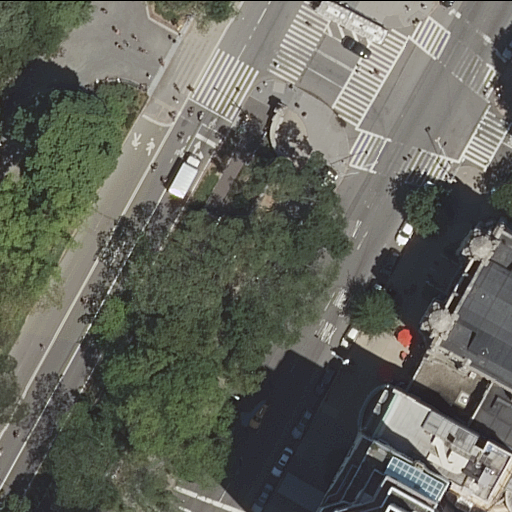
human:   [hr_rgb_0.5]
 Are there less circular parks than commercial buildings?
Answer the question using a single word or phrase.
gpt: no

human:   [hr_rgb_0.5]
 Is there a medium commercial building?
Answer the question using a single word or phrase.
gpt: no

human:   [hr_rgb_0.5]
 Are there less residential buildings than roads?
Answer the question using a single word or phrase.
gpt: yes

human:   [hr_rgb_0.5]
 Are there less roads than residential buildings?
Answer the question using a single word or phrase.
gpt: no

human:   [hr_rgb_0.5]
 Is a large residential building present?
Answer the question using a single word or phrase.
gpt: yes

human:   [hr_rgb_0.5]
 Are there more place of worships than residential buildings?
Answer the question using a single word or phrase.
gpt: no

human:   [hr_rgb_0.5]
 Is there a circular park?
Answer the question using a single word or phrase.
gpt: no

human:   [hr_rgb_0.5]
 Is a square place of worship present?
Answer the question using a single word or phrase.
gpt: no

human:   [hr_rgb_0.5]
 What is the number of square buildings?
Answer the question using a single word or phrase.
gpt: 0

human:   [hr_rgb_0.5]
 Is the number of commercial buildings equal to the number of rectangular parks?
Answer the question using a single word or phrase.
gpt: no

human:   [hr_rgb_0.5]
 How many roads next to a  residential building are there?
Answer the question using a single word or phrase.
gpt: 16

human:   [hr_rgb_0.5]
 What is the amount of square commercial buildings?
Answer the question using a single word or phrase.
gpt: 0

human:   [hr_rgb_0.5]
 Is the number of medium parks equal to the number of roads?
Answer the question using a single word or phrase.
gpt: no

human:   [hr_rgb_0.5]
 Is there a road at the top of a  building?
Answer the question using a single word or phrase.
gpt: yes

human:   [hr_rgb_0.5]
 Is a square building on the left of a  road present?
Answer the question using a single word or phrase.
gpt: no

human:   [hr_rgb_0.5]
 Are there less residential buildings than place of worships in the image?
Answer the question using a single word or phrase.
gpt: no

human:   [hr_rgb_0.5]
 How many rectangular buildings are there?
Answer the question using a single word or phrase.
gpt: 2

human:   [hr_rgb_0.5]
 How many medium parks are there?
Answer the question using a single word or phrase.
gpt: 0

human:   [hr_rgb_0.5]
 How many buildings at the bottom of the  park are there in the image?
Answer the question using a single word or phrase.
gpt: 0

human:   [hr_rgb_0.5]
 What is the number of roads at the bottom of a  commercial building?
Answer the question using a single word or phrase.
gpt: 0

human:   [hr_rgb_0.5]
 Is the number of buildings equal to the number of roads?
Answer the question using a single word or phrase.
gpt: no

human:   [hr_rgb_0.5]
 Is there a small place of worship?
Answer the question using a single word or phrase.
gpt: no

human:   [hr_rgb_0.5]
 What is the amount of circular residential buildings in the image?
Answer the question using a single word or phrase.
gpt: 0

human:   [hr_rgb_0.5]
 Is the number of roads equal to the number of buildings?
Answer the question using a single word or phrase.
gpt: no

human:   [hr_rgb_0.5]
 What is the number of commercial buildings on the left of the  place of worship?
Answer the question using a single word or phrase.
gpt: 0

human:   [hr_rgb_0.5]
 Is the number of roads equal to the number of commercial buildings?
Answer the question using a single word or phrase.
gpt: no

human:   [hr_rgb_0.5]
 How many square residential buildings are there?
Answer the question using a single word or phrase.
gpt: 0

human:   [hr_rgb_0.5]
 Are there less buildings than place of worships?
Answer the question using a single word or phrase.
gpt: no

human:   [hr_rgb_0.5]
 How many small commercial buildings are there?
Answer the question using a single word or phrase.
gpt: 0

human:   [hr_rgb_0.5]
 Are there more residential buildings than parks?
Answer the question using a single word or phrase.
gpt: yes

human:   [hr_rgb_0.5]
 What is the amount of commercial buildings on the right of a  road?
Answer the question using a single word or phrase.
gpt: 0

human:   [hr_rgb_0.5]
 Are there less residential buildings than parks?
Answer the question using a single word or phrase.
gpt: no

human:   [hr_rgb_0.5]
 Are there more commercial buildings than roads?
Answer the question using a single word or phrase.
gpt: no

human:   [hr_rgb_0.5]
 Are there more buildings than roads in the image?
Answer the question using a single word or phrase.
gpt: no

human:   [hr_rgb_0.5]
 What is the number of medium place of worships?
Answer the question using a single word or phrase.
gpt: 0

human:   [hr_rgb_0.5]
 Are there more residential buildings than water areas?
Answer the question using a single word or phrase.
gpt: yes